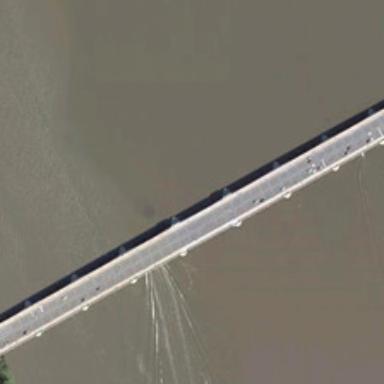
A bridge is on a yellow ripples .